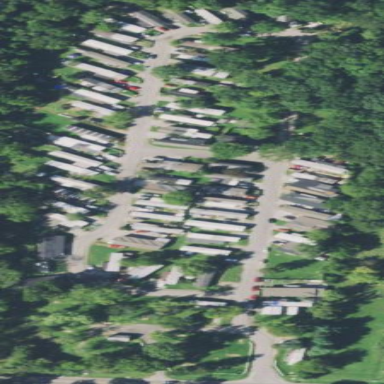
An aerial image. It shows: Residential area designated as trailer park.